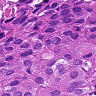
Metastatic tissue present: yes